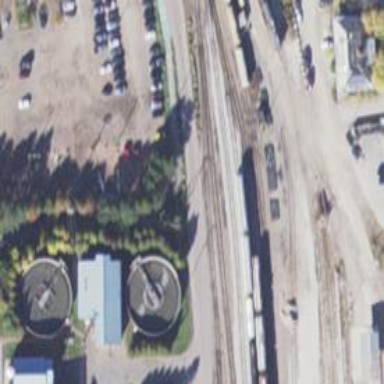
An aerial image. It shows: Railway yard in service.